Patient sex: F
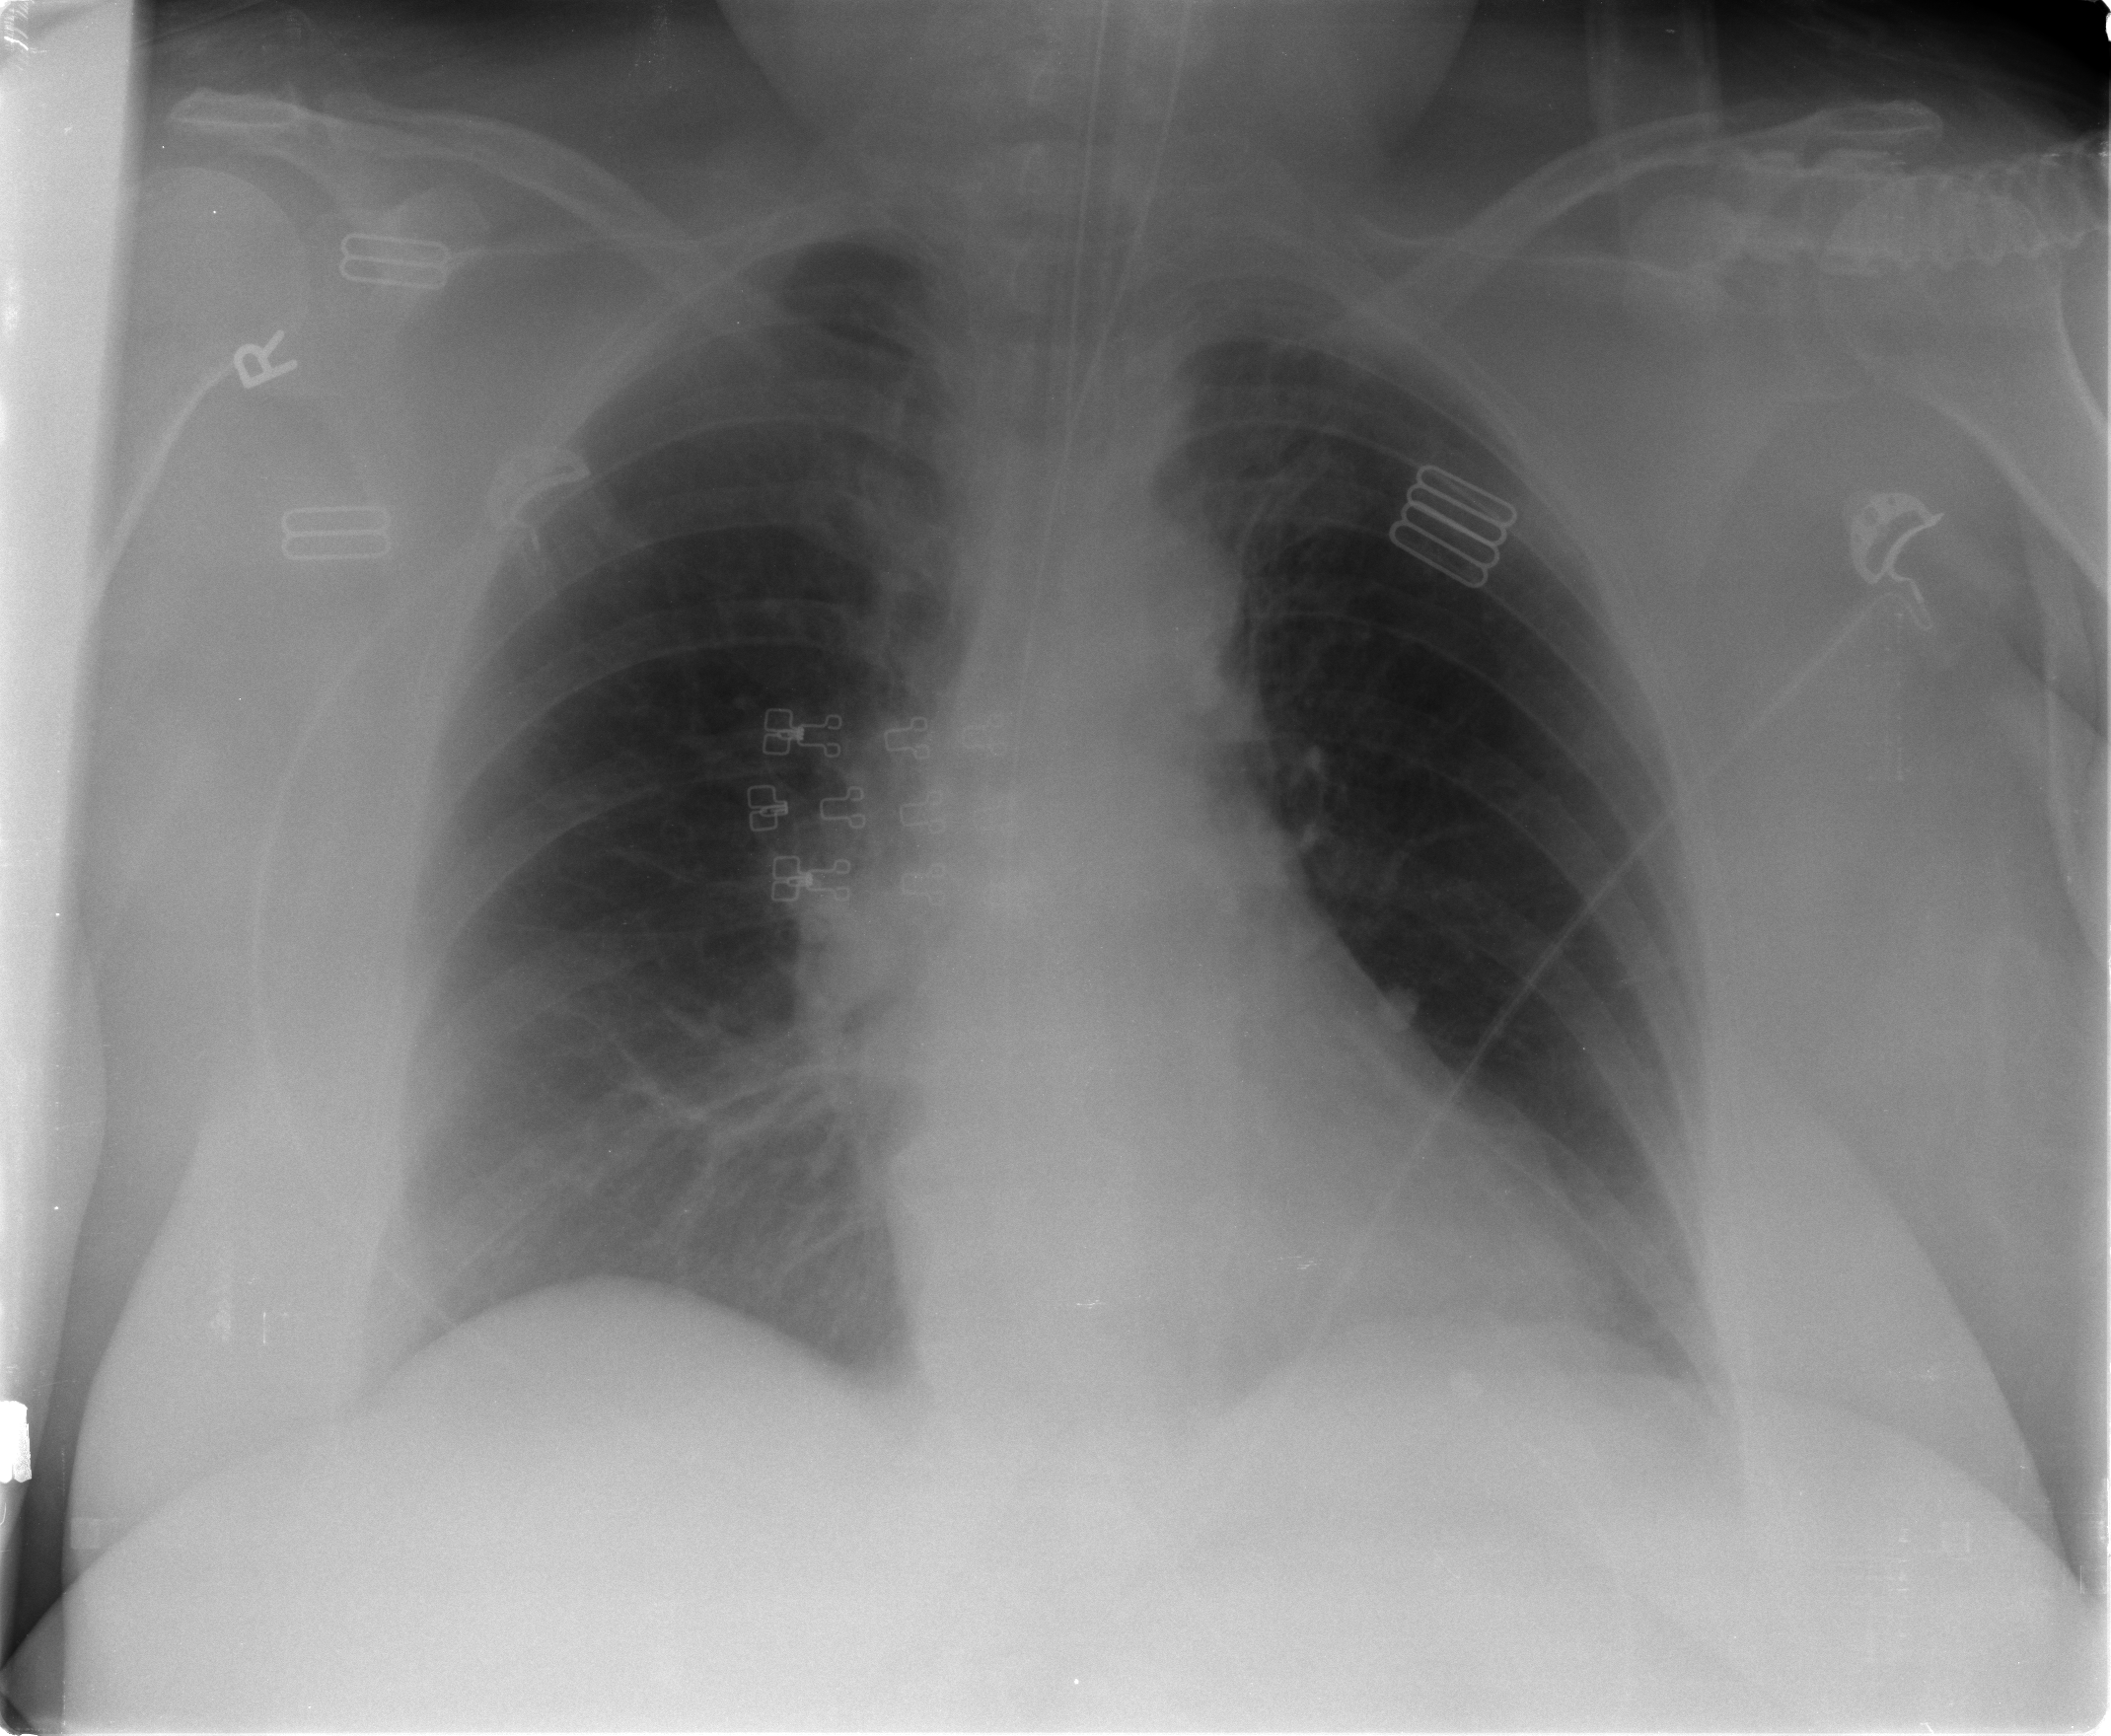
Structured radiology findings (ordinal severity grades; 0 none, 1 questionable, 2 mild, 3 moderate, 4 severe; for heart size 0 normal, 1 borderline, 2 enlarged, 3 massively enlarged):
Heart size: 0
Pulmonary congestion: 1
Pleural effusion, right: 0
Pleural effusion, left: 0
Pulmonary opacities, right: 0
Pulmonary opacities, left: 0
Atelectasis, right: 0
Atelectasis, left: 0